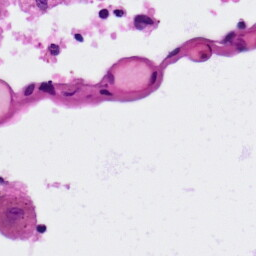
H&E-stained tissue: Lung